Question: By clicking on the URL that is in 'TextView', I would direct redirect to the Facebook application.
The following is a code excerpt that I have to leave the textview clicked
'''
// Checking for null feed url
if (item.getUrl() != null) {
url.setText(Html.fromHtml("<a href="" + item.getUrl() + "">"
+ item.getUrl() + "</a> "));
// Making url clickable
url.setMovementMethod(LinkMovementMethod.getInstance());
url.setVisibility(View.VISIBLE);
'''
### Example Image

When you click the 'TextView' it opens the app chooser dialog to complete the action. I would like it to directly open Facebook
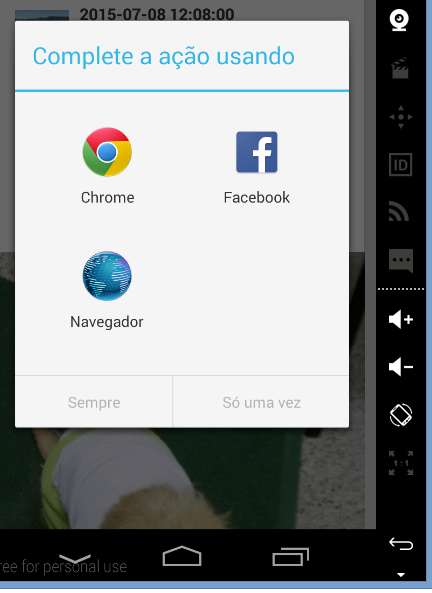
Answer: The way you have written your application this is
Deep Linking through HREF is not yet able to not use the App chooser.
This is a feature scheduled for release in <URL>.
'''
<intent-filter android:label="@string/filter_name" android:autoVerify="true">
//...categories etc
</intent-filter>
'''
More info <URL>
---
## BUT
You can still deep link directly between your app and the Facebook app. You can do it in multiple ways.
The Facebook API has extensive documentation on this
<URL>